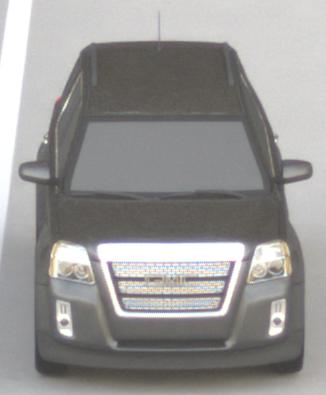
Make: GMC
Model: Terrain
Detailed model: Gen. 1
Model produced from: 2009
Model produced until: 2017
Doors: 5
Color: gray
Road condition: dry road
Daytime: morning or afternoon
Contrast: medium contrast